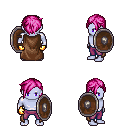
a pixel art fantasy rpg character, male body template, dark elf, purple skin, brown cape, magenta pants, pink pixie cut hairstyle, gold gloves, shield, four views (front, back, left, right), 2x2 character sprite sheet, small pixel art, hard edges, no anti-aliasing